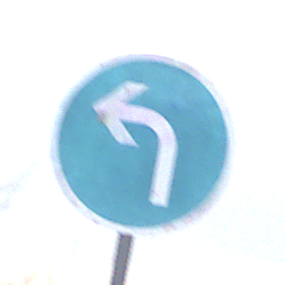
Verkehrszeichen: VorgeschriebeneFahrtrichtungLinks
Umgebung: Outdoor, Suburban
Tageszeit: MorningAfternoon
Wetter: Overcast
Licht: Natural
Jahreszeit: NotSpecified
Kontrast: LowContrast